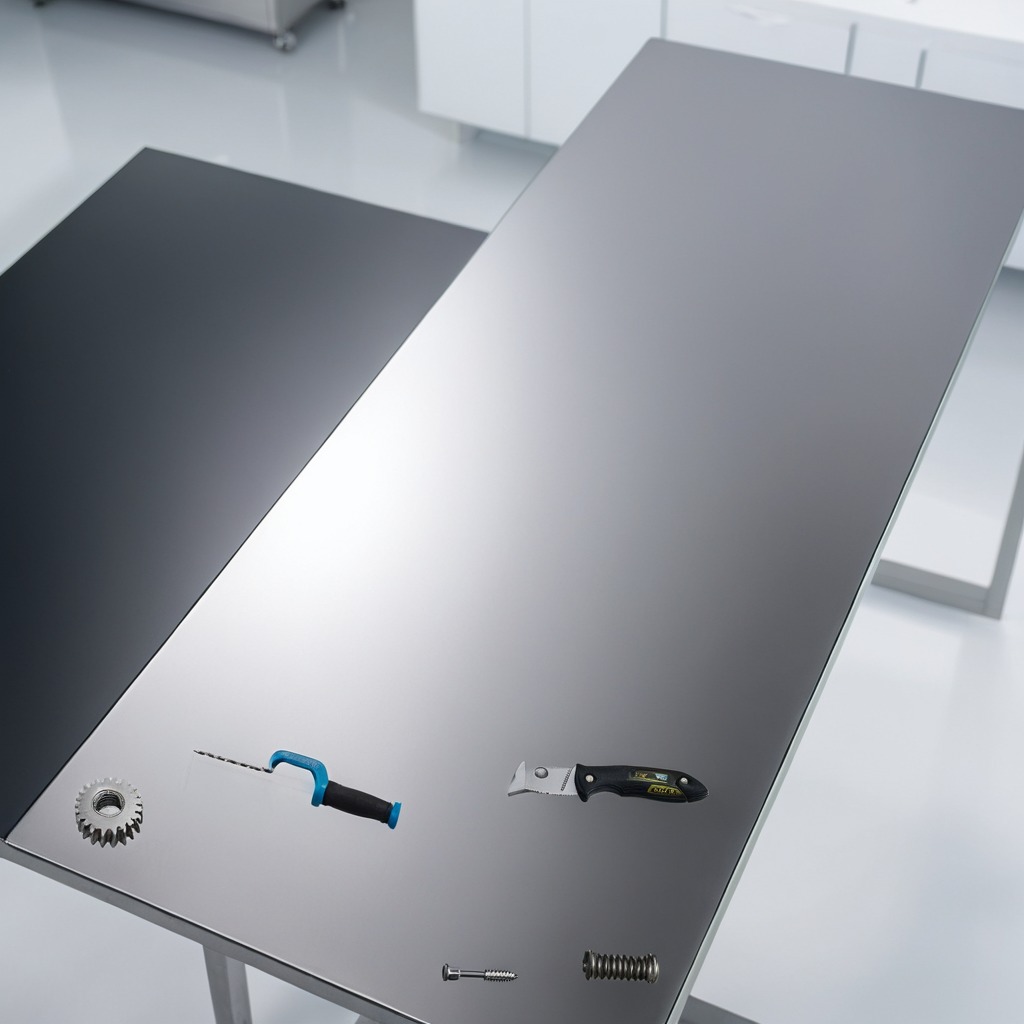
A steel gear with teeth, a utility knife, a metal machine screw, a coiled metal spring, and a handheld metal saw are lying on the stainless steel table.